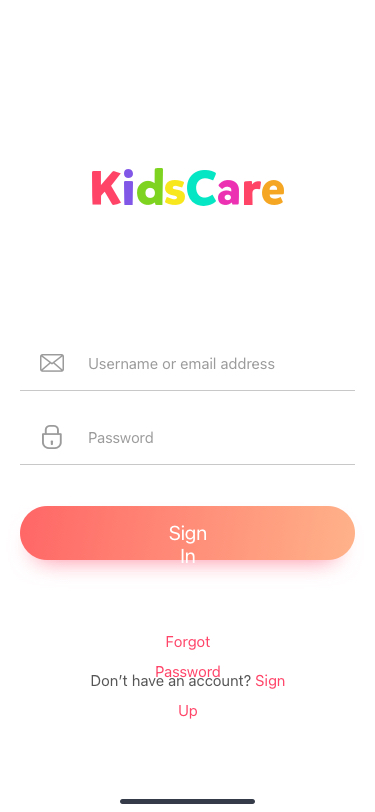
Text in this UI design:
Username or email address
Password
Forgot Password
Don’t have an account? Sign Up